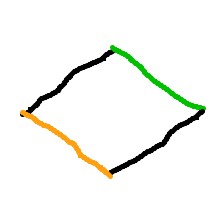
Shape: rhombus